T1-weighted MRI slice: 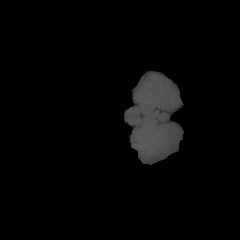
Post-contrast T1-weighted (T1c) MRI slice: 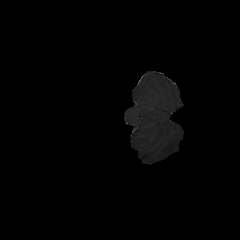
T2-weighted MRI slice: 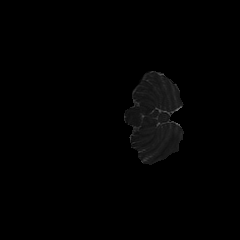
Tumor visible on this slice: no